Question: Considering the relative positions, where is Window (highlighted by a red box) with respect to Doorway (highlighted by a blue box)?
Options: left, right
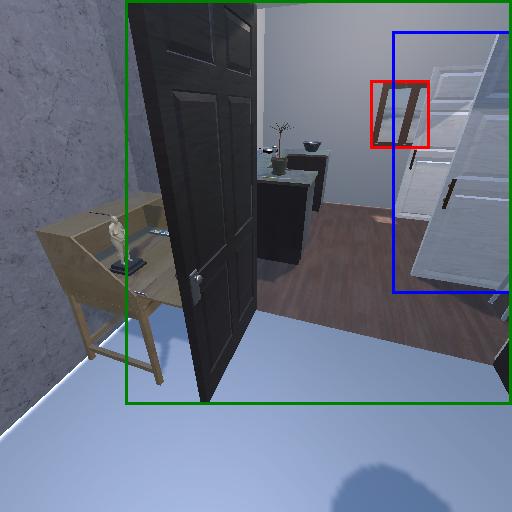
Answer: left